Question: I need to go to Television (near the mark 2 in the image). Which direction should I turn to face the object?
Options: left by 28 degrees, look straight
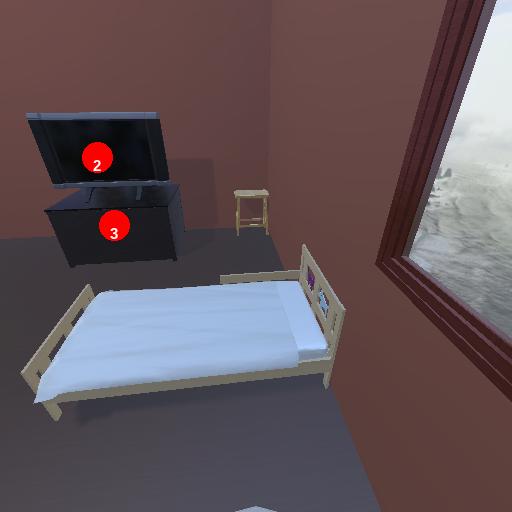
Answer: left by 28 degrees